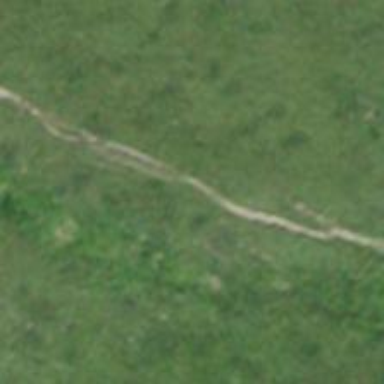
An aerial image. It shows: Path covered in grass.